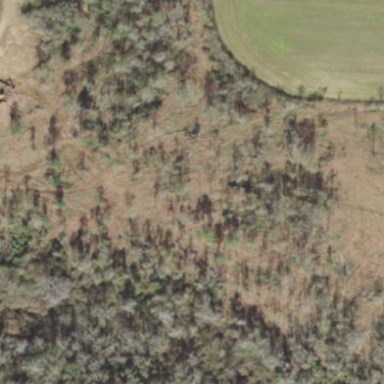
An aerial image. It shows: Needle-leaved woodland.